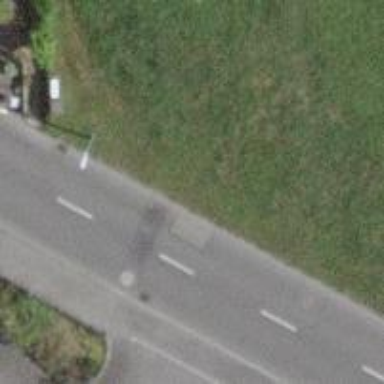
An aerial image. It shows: Public transport stop position.